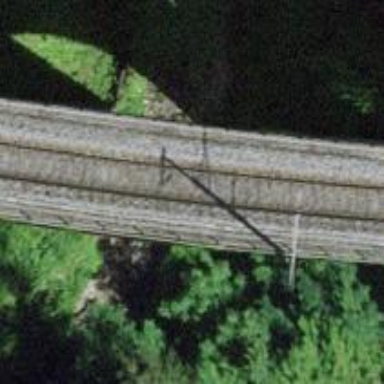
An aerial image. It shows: Viaduct railway bridge with electrified contact lines. The railway has single track.